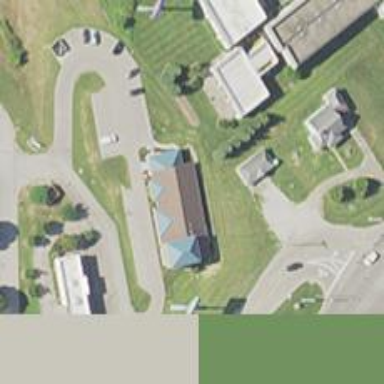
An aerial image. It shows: Healthcare clinic.